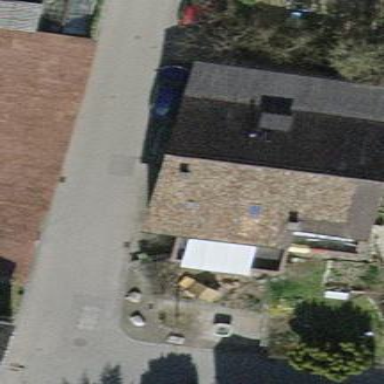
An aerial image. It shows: Semi-detached house.